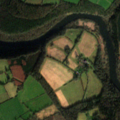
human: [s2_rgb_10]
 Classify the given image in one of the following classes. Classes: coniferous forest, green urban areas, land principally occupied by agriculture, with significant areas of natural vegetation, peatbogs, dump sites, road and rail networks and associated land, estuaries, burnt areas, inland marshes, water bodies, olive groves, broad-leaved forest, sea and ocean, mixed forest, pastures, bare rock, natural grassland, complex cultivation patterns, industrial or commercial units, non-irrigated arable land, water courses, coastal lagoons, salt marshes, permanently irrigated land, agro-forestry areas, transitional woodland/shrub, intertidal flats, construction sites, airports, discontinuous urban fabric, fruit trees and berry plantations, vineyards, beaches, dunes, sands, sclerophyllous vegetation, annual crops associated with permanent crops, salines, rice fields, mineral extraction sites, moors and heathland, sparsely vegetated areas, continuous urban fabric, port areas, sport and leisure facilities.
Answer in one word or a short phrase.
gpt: pastures, land principally occupied by agriculture, with significant areas of natural vegetation, mixed forest